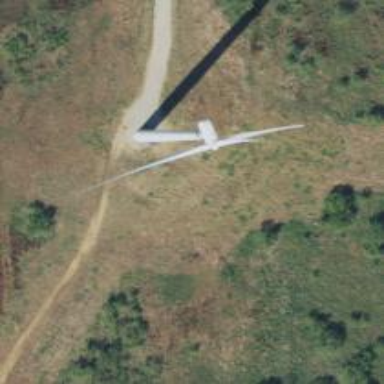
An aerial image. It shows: Wind generator using horizontal axis wind turbines.